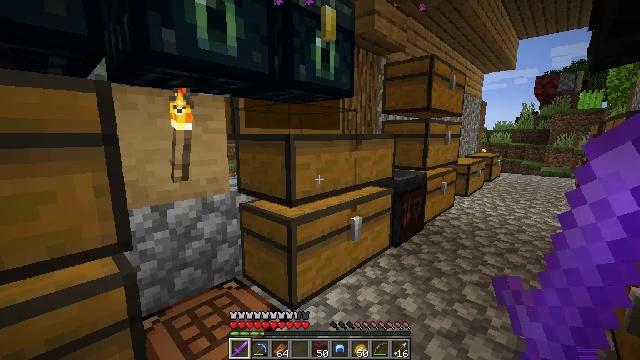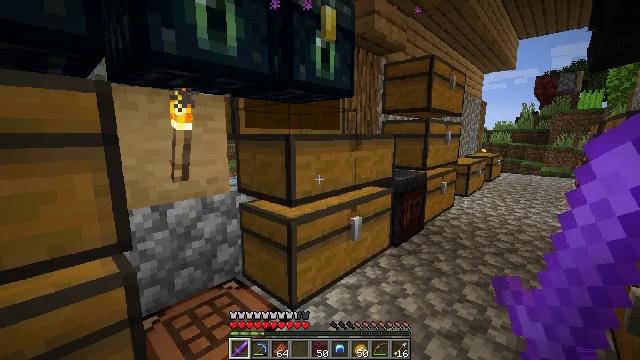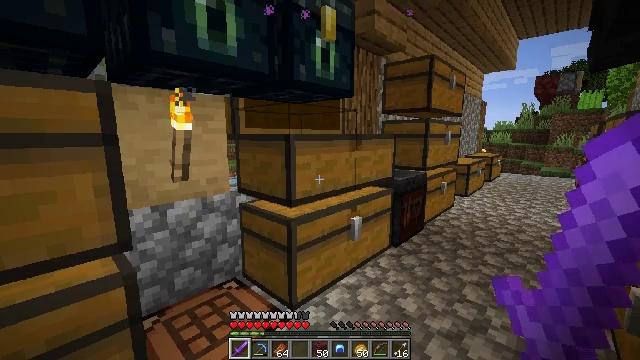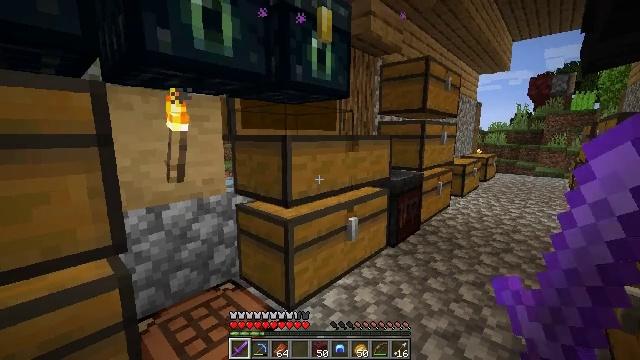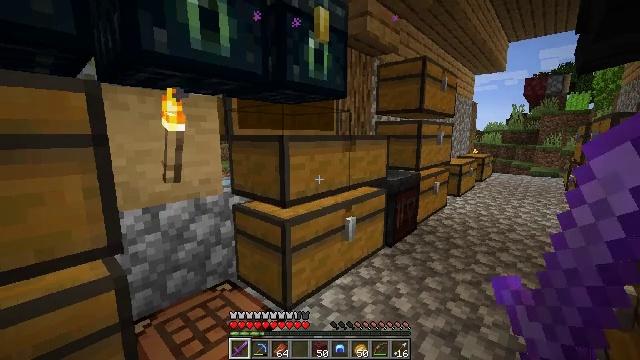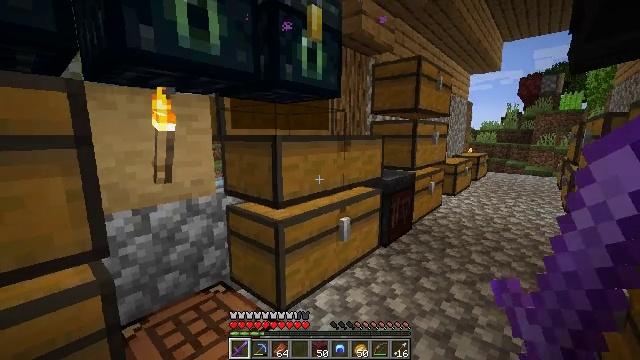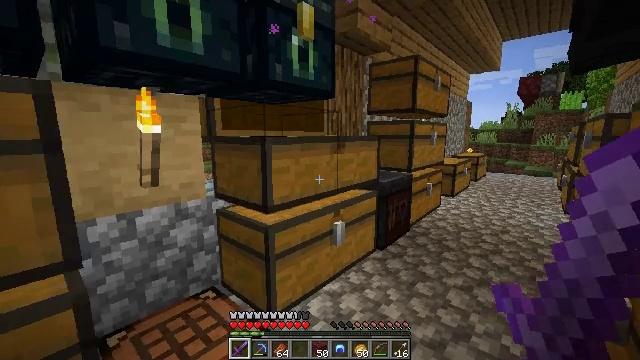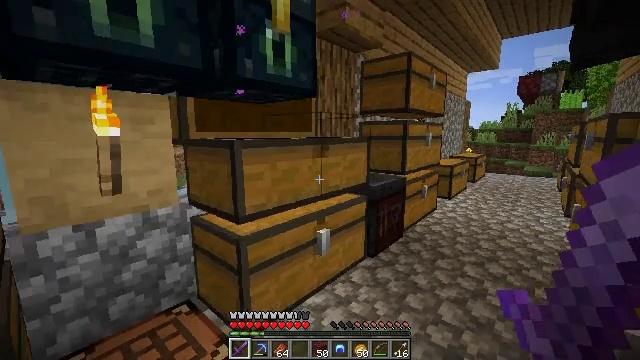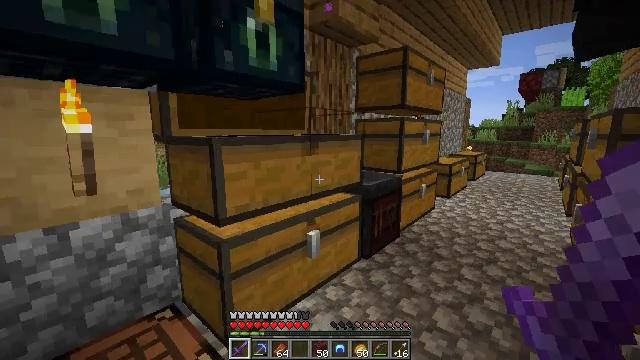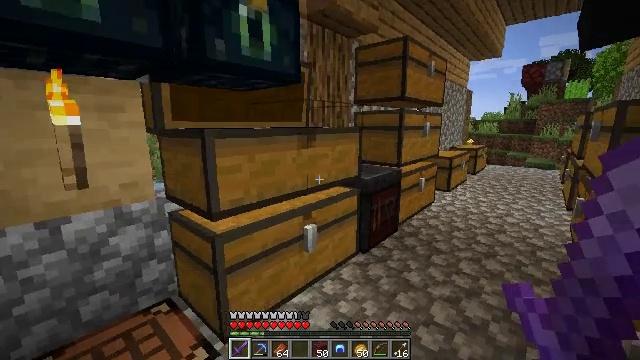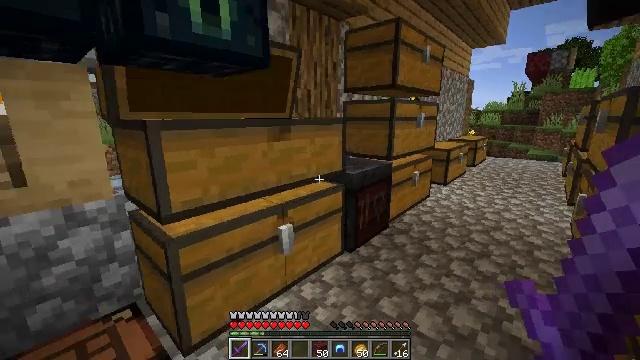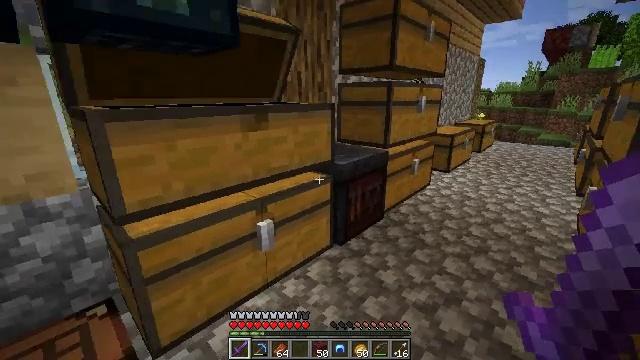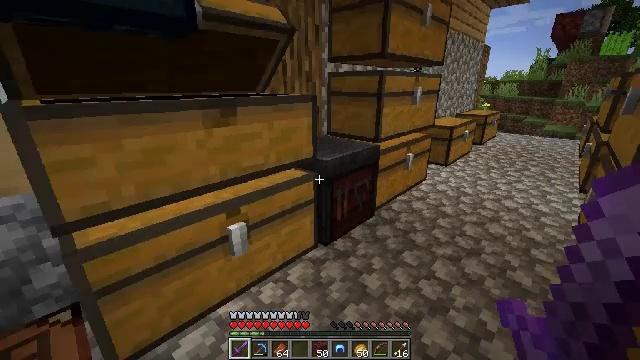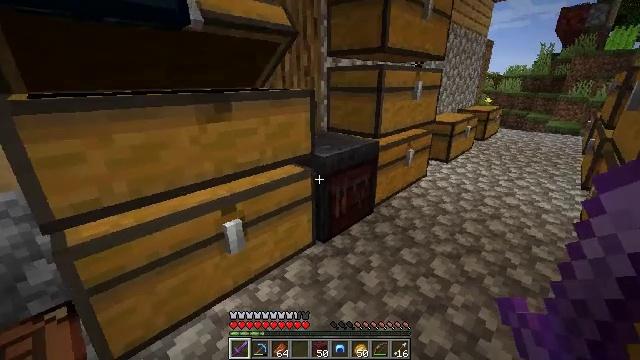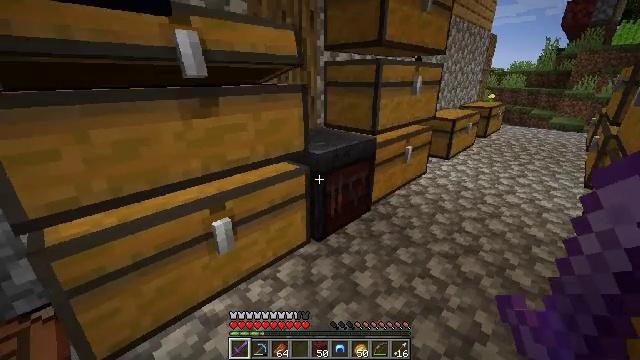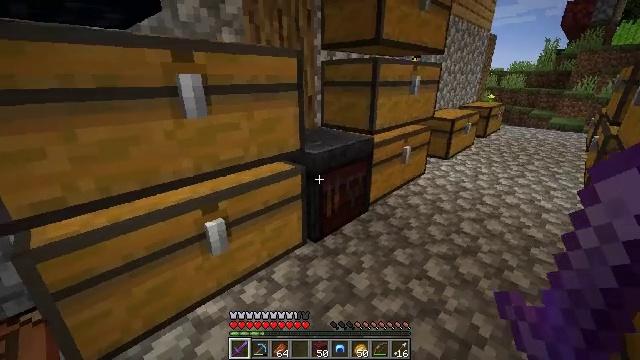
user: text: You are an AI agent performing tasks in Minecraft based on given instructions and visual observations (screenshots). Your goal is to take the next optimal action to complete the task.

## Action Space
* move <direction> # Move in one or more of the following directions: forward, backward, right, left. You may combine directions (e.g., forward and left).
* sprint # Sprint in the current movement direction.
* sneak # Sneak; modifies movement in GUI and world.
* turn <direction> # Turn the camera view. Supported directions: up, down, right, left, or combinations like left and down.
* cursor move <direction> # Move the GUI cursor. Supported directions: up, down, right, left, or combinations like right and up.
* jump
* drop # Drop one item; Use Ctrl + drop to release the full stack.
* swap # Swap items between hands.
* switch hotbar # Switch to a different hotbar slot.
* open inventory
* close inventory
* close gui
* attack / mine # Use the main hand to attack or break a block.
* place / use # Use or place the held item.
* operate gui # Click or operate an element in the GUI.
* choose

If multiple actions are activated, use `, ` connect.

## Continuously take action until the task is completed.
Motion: motion action
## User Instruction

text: Use netherite ingots and a diamond helmet to make a netherite helmet.
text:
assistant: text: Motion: close inventory
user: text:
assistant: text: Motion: no_op
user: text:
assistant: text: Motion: no_op
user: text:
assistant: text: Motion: no_op
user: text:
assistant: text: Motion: move forward and move right
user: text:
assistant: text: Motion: move forward and move right
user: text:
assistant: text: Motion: move forward and move right
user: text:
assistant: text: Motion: move forward and move right
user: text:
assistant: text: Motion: move forward and move right, turn down
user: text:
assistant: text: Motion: move forward and move right, turn down
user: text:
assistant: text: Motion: move forward and move right, turn left and down
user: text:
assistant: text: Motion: move forward and move right, turn down
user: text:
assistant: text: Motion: no_op
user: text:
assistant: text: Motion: no_op
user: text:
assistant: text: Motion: no_op
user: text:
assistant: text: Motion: no_op
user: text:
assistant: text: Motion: use / place
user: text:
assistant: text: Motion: use / place
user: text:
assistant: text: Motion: use / place
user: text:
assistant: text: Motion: no_op
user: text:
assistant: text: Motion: no_op
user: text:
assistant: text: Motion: open gui
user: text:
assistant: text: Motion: no_op
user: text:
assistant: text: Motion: no_op
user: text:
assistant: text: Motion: sneak
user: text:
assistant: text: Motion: sneak, cursor move down
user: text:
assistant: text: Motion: sneak, cursor move down
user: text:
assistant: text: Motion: sneak, cursor move down
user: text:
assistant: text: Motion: sneak, cursor move down
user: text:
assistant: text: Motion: sneak